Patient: sex M, age 77
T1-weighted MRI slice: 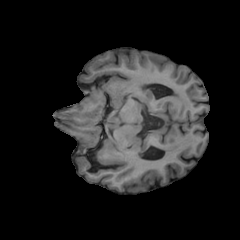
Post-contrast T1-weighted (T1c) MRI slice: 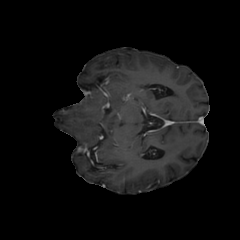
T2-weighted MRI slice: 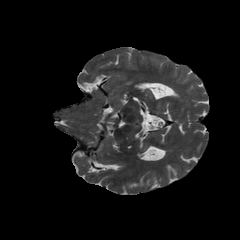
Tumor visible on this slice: no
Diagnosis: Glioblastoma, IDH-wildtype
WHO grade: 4